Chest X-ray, PA view. Patient: 27 years old, sex F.
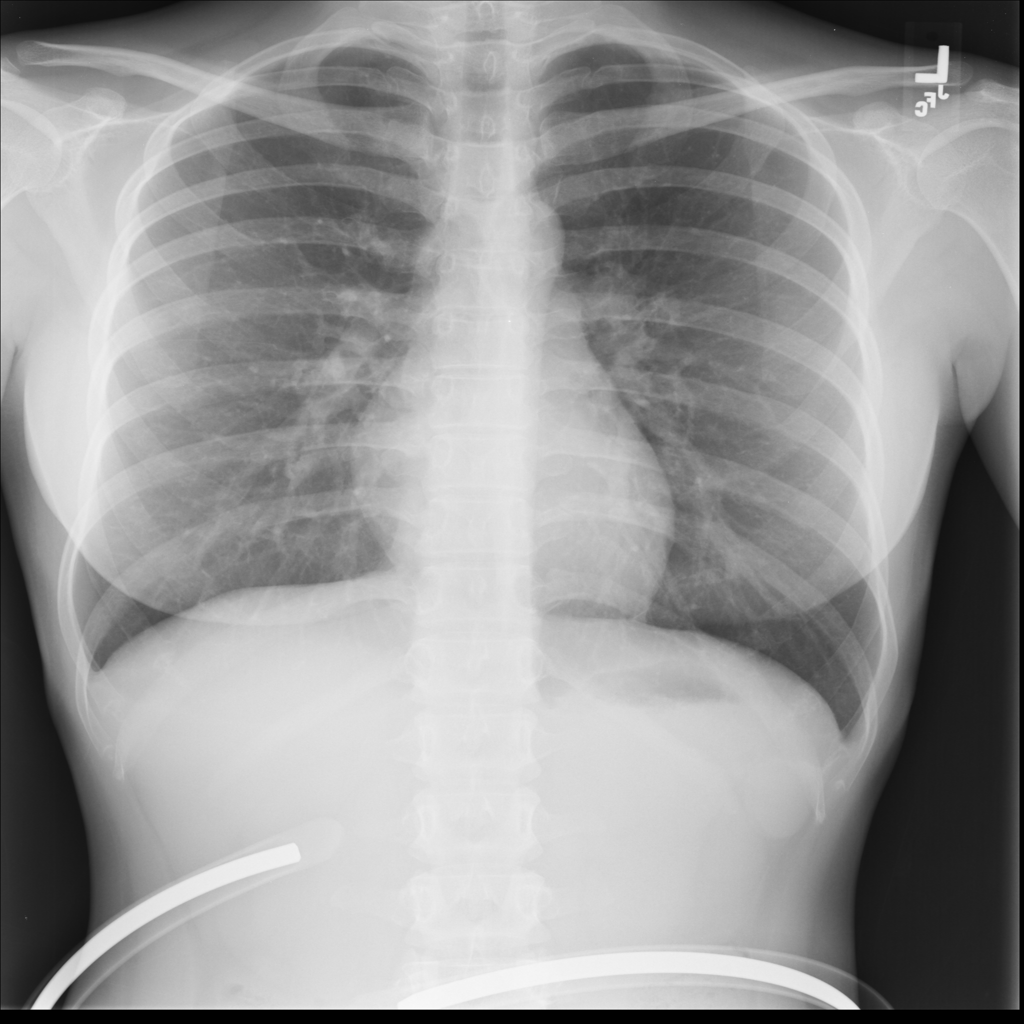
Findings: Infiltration